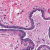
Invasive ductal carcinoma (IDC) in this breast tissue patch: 0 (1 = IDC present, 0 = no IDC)